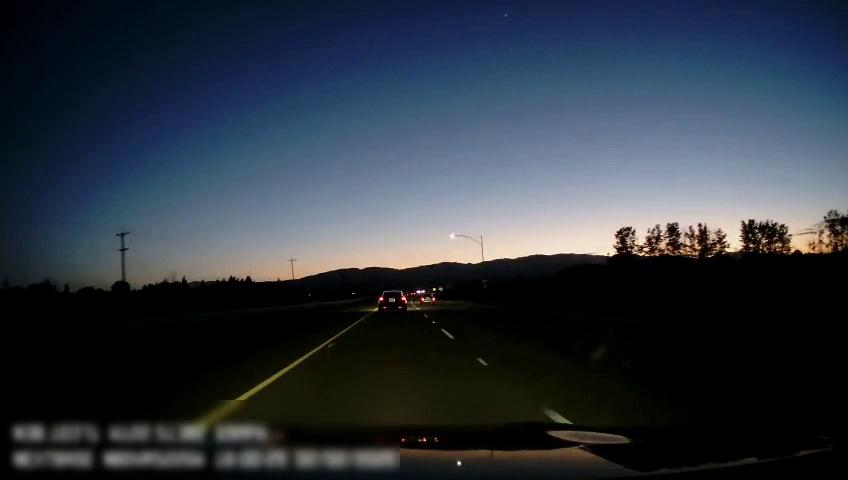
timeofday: Dusk/Dawn/Twilight
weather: Sunny
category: Drivable Space
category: Vehicles | Car
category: Vehicles | Car
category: Lanes | Current Lane
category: Lanes | Current Lane
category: Lanes | Alternate Lane